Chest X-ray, PA view. Patient: 54 years old, sex F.
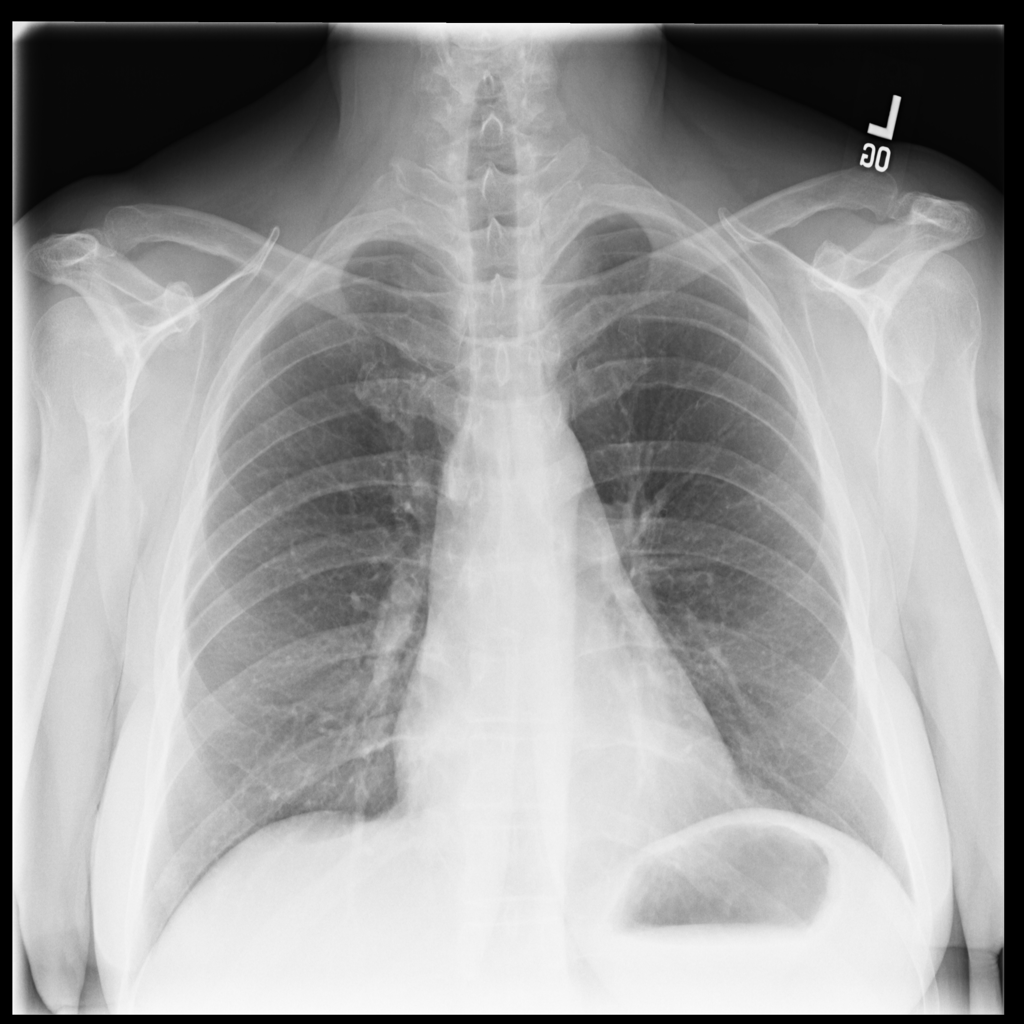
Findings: No Finding